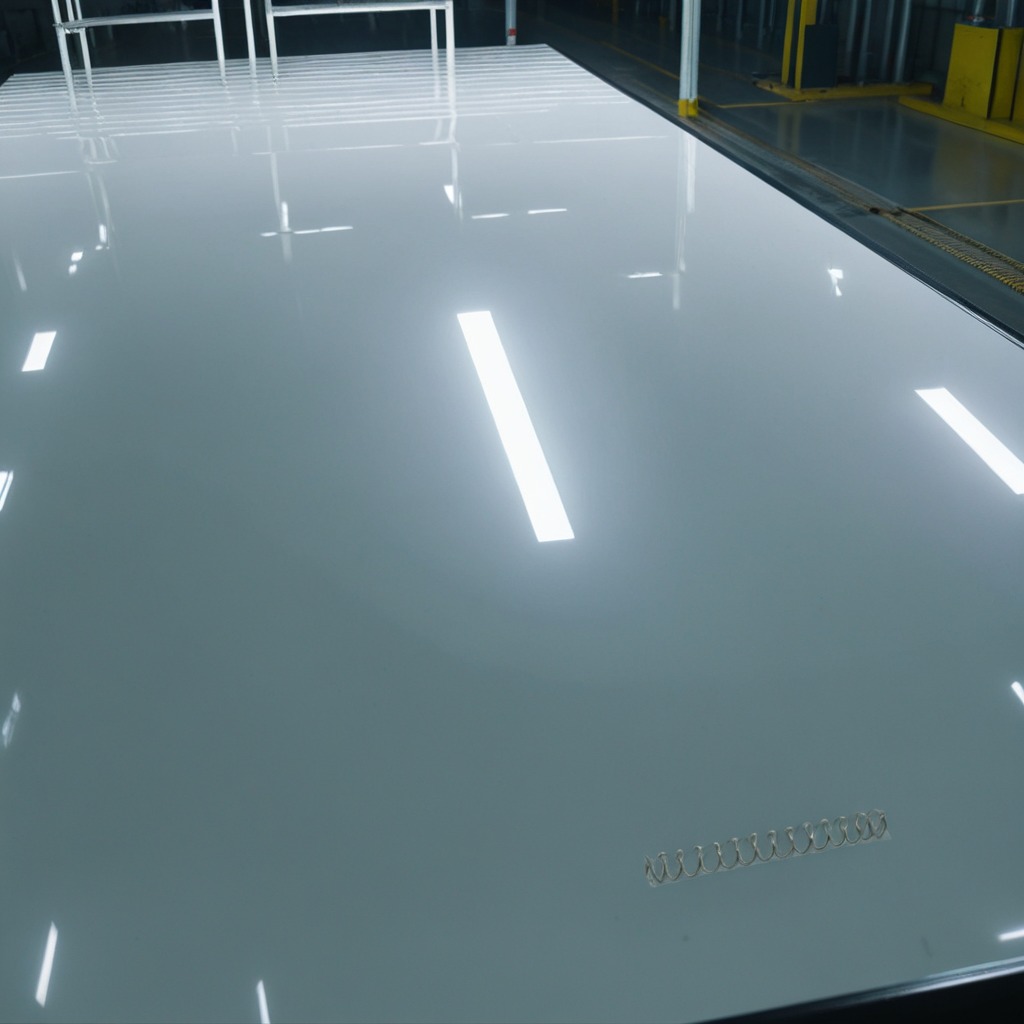
A coiled metal spring lies on a high-gloss table in a ship maintenance bay industrial lighting.